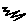
Label: zigzag